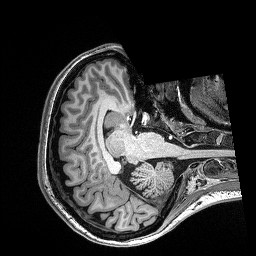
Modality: T1w
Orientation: axial